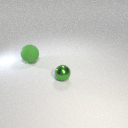
small green metal sphere to the right of large green rubber sphere